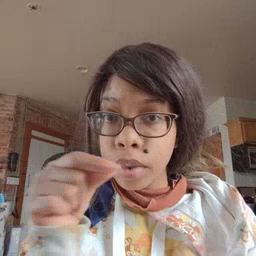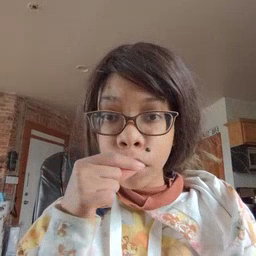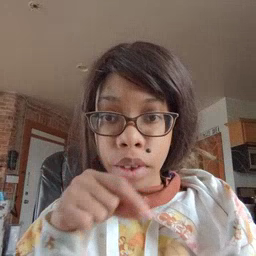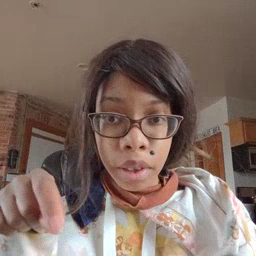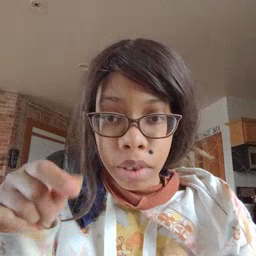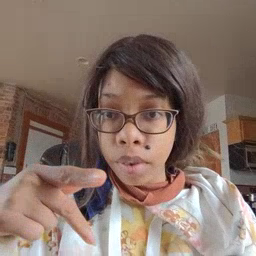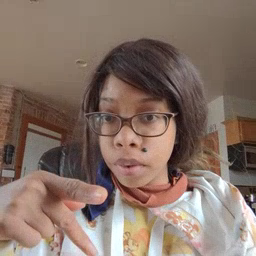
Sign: pencil